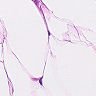
Metastatic tissue present: no